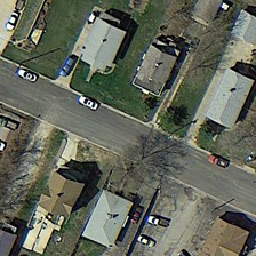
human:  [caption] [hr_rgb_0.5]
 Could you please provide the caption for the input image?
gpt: Two white cars and a red car are driving along the road

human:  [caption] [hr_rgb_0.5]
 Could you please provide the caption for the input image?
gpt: A blue car stopped in front of the gray house

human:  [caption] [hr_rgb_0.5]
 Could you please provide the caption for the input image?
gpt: Two white cars and red cars are running the way

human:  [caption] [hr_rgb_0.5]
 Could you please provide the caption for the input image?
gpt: A blue car parked in front of a grey house

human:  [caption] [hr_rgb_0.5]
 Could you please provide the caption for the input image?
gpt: Two white cars parked in front of the gray house